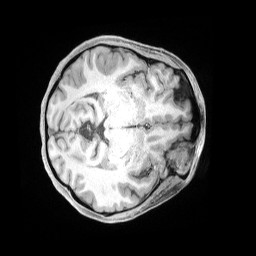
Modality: T1w
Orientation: axial
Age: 34
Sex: female
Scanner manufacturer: siemens
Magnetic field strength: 3 T
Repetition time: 2 s
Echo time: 0.00211 s